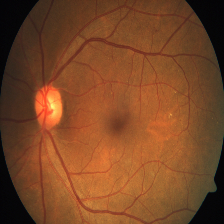
Diabetic retinopathy grade: Severe